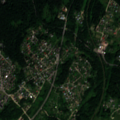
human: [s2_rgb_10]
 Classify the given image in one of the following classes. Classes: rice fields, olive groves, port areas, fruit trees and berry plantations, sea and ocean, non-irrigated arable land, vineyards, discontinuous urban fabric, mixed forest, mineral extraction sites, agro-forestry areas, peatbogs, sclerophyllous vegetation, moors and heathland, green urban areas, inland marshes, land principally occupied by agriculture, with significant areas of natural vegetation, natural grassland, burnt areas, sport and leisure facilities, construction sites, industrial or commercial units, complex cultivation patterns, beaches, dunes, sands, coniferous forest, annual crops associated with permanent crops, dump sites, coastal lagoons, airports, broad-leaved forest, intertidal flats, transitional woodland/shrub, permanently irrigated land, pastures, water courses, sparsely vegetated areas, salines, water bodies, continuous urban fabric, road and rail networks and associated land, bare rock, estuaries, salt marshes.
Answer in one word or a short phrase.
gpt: discontinuous urban fabric, green urban areas, complex cultivation patterns, transitional woodland/shrub